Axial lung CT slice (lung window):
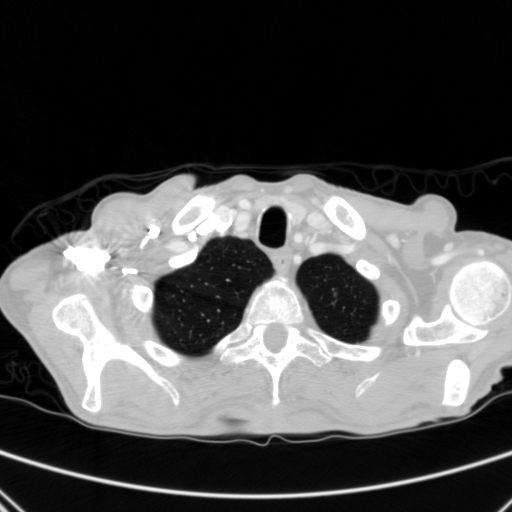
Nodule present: yes
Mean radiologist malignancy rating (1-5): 3